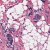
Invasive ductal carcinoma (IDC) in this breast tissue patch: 1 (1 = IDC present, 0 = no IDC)